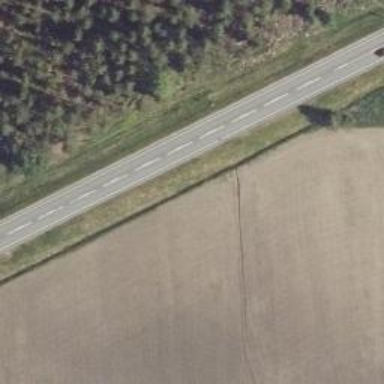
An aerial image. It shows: Asphalt road classified as trunk highway.